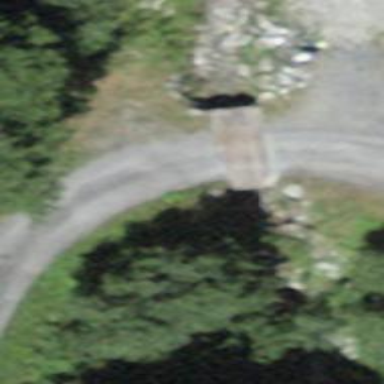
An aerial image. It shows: Track road with grade1 bridge.